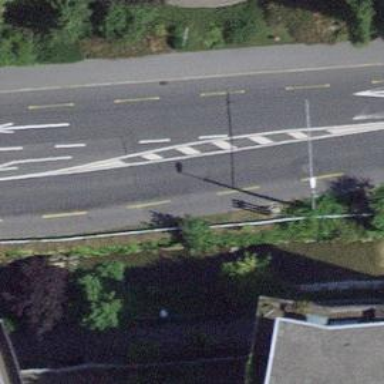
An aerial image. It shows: Primary road with asphalt surface. It has designated lane for cyclists and trolley wire for electric vehicles.